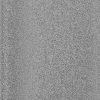
Atmospheric dust classification: dusty